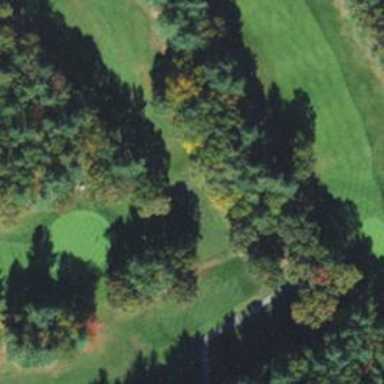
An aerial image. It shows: Path used for both walking and golf.